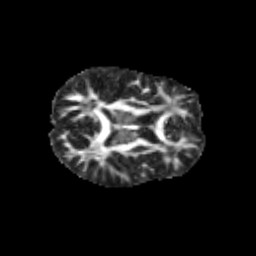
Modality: FA
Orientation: axial
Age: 10
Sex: female
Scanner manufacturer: siemens
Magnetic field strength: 3 T
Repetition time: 3.8 s
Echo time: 0.07 s